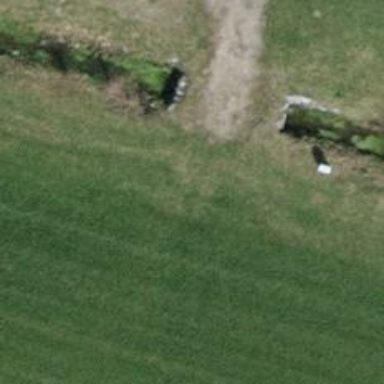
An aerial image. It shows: Path with grade2 tracktype.